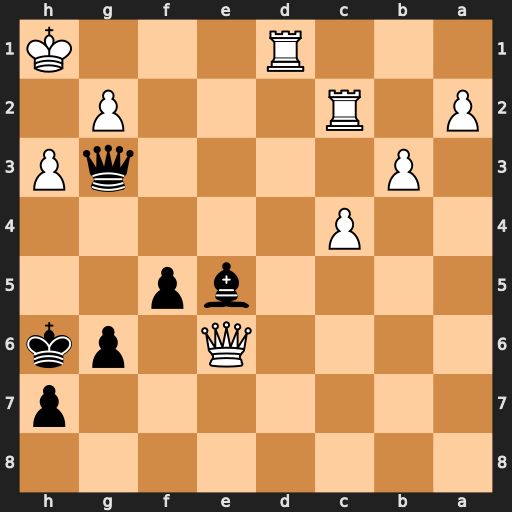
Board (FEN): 8/7p/4Q1pk/4bp2/2P5/1P4qP/P1R3P1/3R3K
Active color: b
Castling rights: -
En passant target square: -
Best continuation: Qh2#